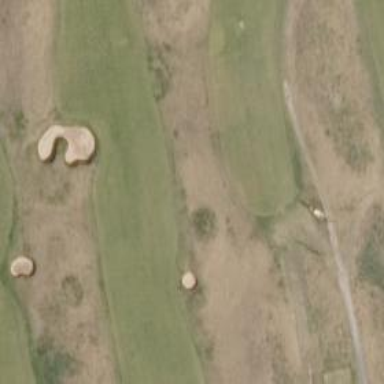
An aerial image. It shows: Golf hole.